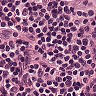
Metastatic tissue present: no